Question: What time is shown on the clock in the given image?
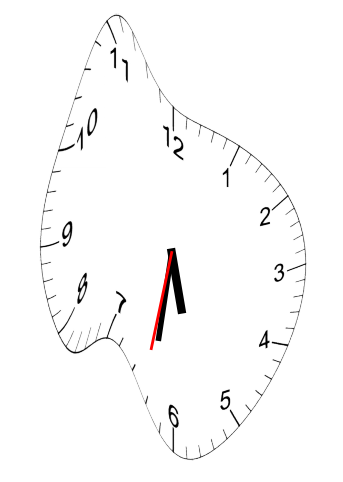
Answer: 05:31:32